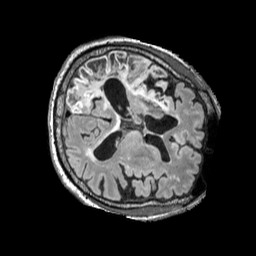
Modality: FLAIR
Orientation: axial
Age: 67
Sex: male
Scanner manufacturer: siemens
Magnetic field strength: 3 T
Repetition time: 5 s
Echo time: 0.387 s